Field crop: tomato
Growth stage: 1
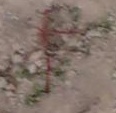
Species: portulaca